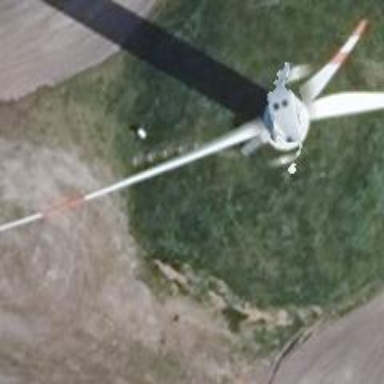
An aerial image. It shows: Wind generator powered by Vestas horizontal axis wind turbine.